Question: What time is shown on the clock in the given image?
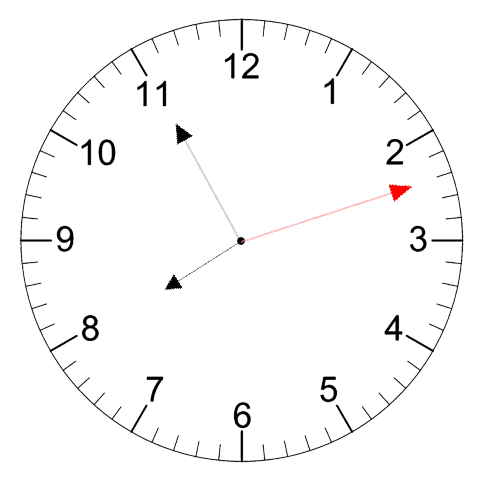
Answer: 07:55:12